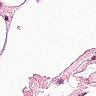
Metastatic tissue present: no